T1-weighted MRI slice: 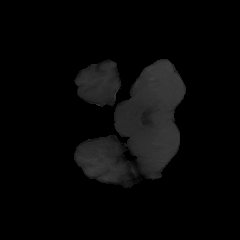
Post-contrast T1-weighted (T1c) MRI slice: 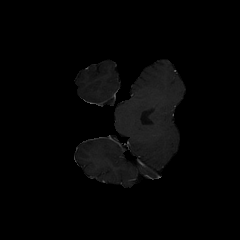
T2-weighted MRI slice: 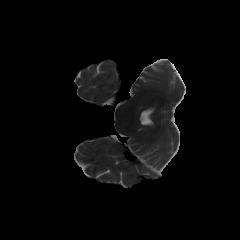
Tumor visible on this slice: no